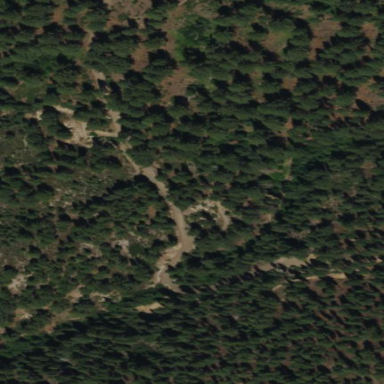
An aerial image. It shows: Woodland with evergreen needle-leaved trees.